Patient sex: M
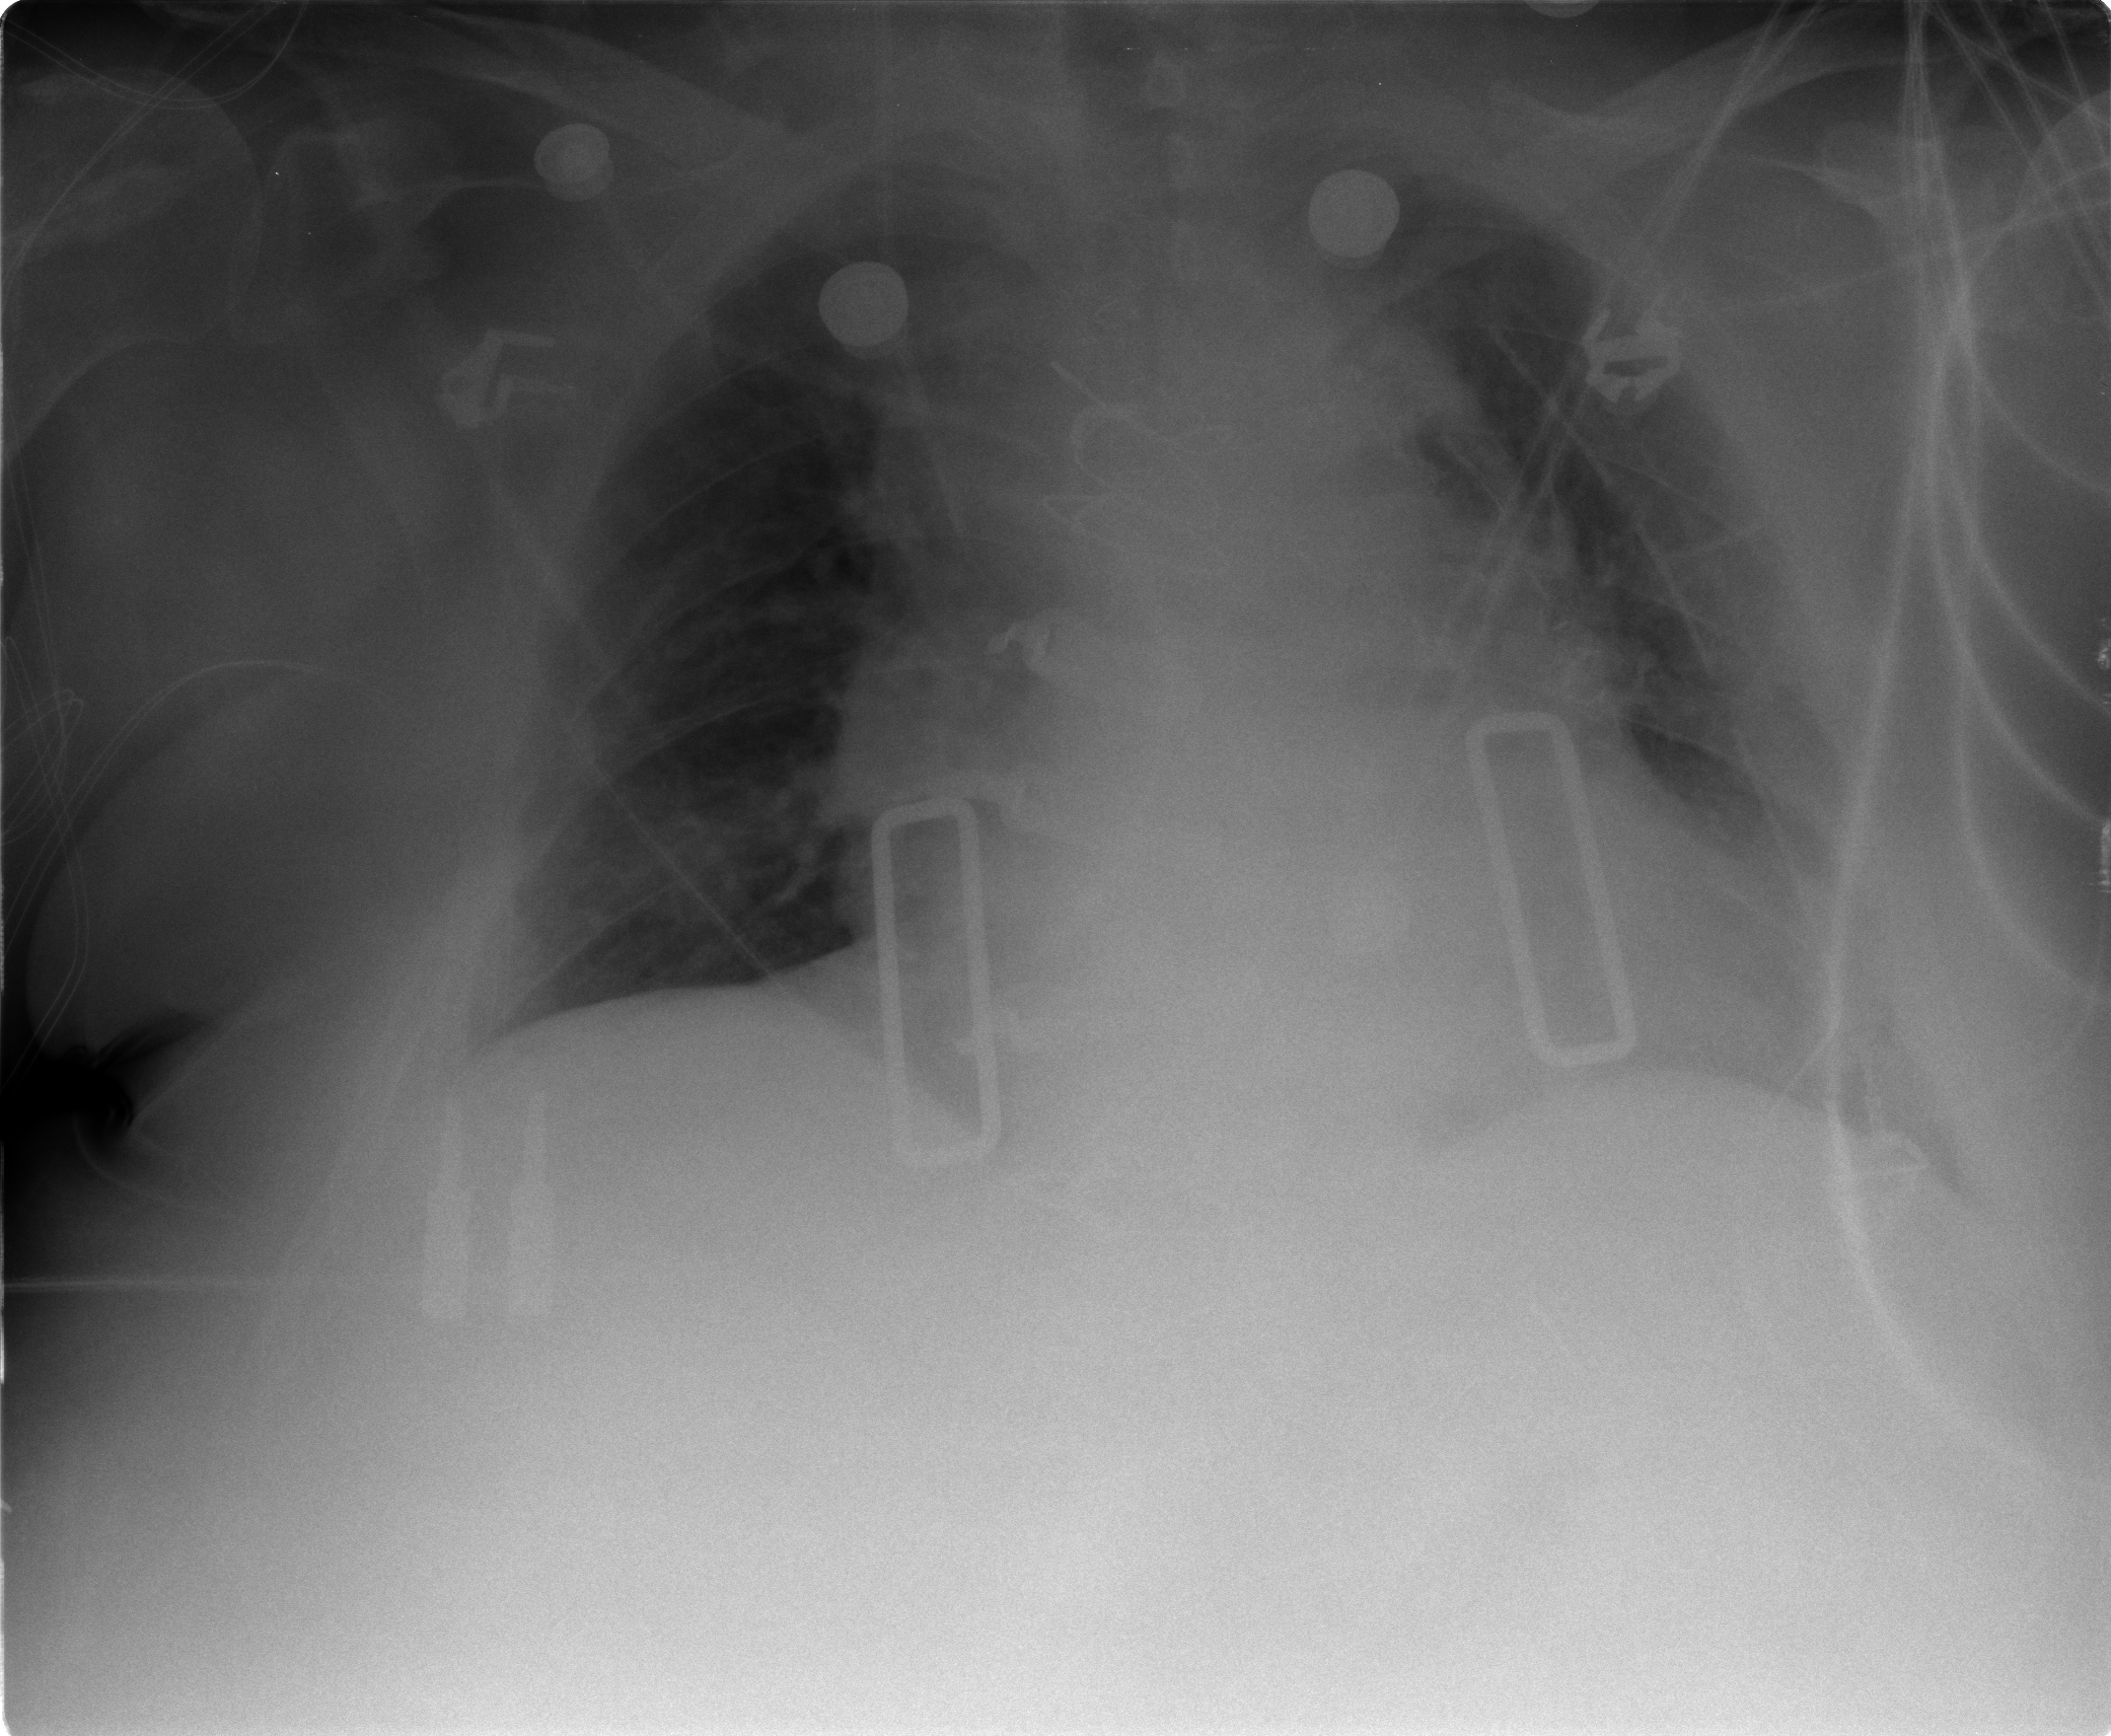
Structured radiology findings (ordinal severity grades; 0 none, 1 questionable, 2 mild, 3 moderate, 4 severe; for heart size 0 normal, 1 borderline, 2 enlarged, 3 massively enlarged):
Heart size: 2
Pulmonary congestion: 1
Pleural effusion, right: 0
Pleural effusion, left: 2
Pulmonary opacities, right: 0
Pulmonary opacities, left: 0
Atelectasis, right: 2
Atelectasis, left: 2